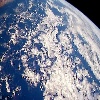
Label: cloud